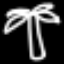
Label: palm tree